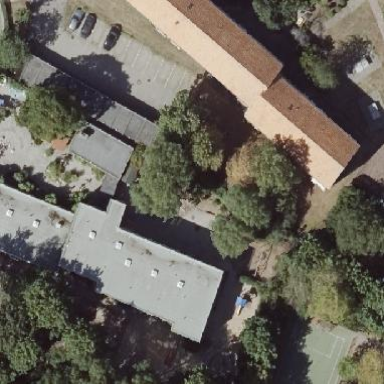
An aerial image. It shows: Flat roof kindergarten building.